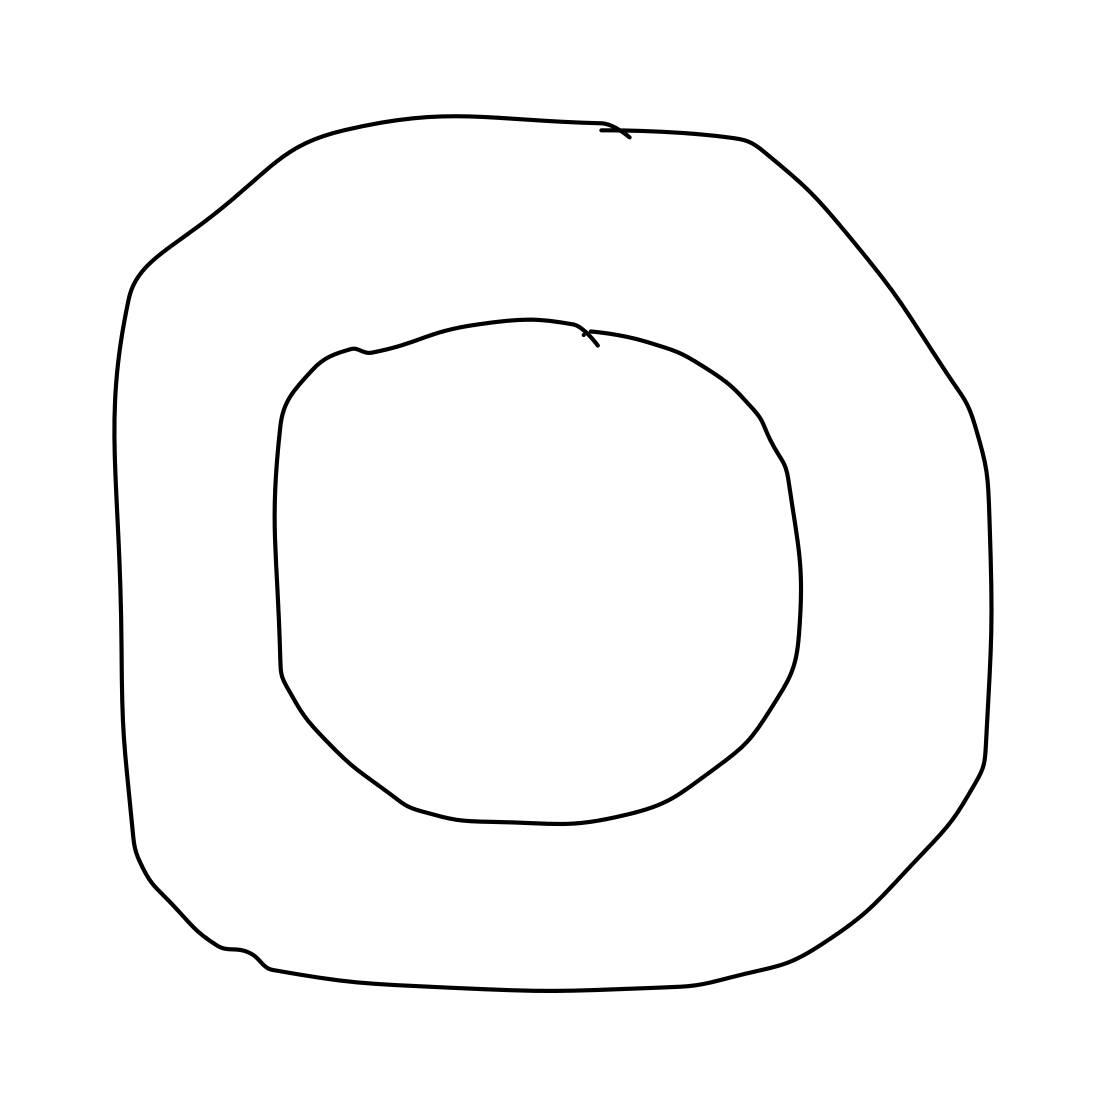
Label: donut